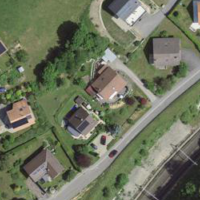
EUNIS habitat code: 55
Species observed at this site:
Silene dioica
Linaria vulgaris